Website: macys
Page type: billing-address
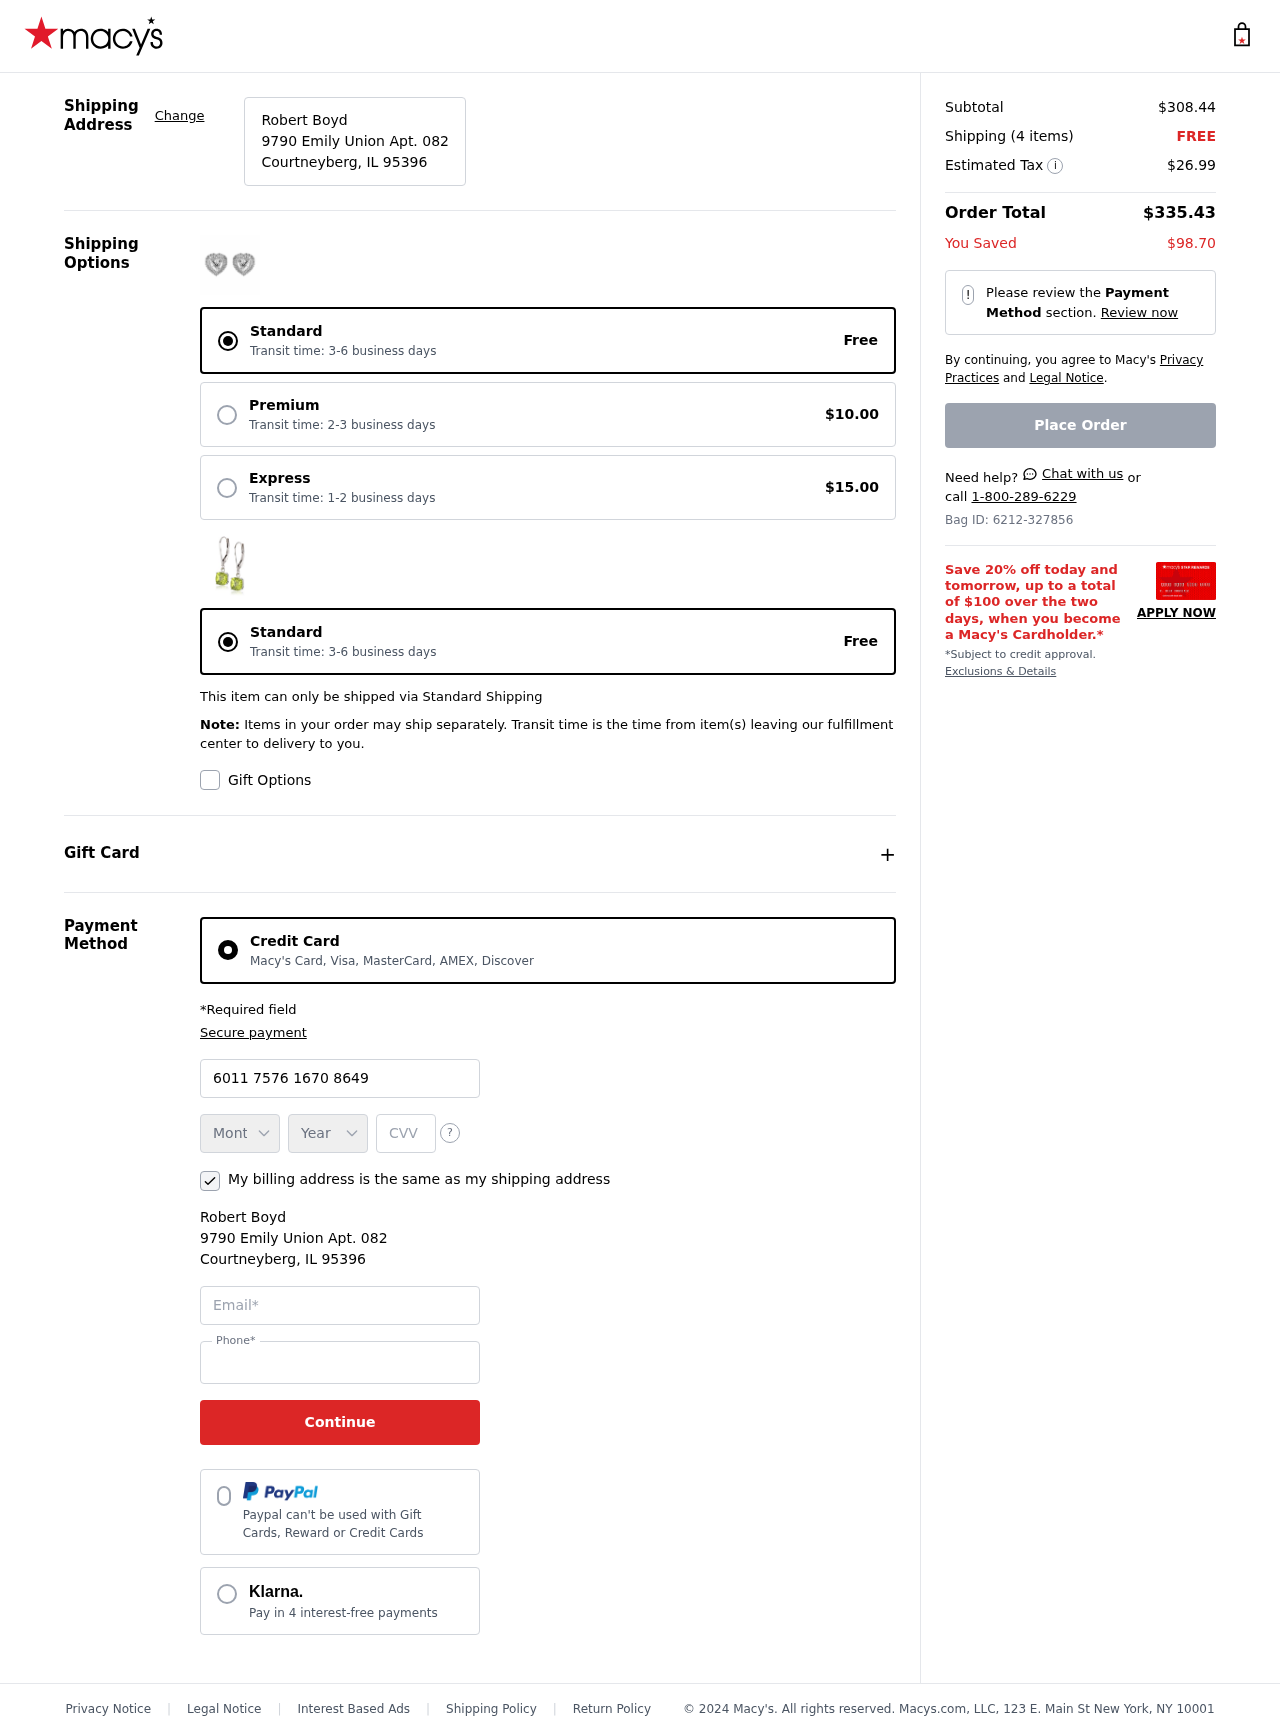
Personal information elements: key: PII_CARD_CVV
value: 269
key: PII_CARD_EXPIRY_MONTH
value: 04
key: PII_CARD_EXPIRY_YEAR
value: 26
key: PII_CARD_NUMBER
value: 6011 7576 1670 8649
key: PII_CITY_STATE_ZIP
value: Courtneyberg, IL 95396
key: PII_EMAIL
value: robert.boyd@gmail.com
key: PII_FULLNAME
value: Robert Boyd
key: PII_PHONE
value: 7455727349
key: PII_STREET
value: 9790 Emily Union Apt. 082
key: PII_FULLNAME2
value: Robert Boyd
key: PII_CITY
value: Courtneyberg
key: PII_STATE_ABBR
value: IL
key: PII_POSTCODE
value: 95396
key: PII_POSTCODE_FULL
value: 95396
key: PII_CITY_STATE
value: Courtneyberg, IL
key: PII_POSTCODE_NUMERIC
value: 95396
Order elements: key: ORDER_SUBTOTAL
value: $308.44
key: ORDER_NUM_ITEMS
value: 4
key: ORDER_SHIPPING_COST
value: FREE
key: ORDER_TAX
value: $26.99
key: ORDER_TOTAL
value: $335.43
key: ORDER_SAVINGS
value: $98.70
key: ORDER_ID
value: Bag ID: 6212-327856